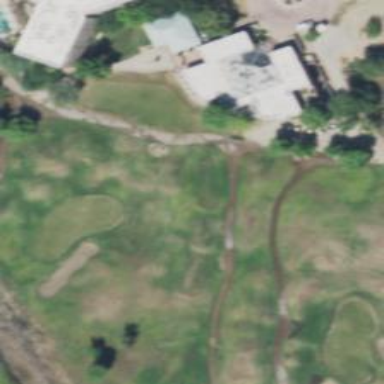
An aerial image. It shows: Pathway for golfing.